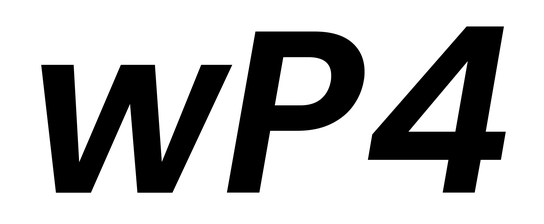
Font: Poppins-SemiBoldItalic